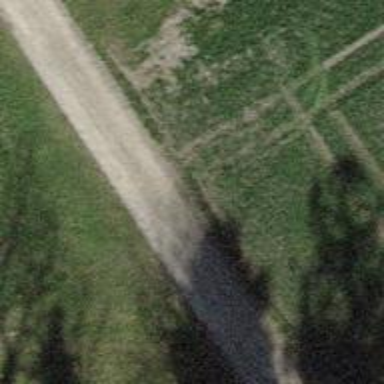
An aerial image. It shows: Compacted grade3 track.